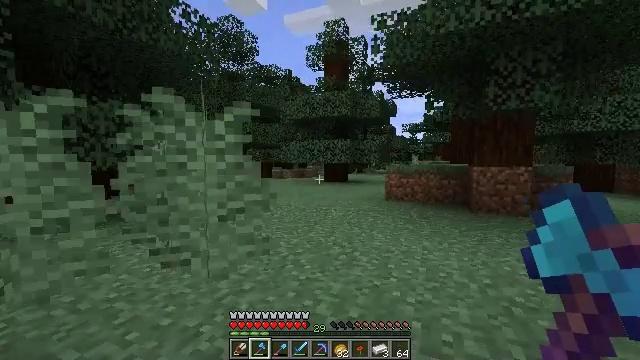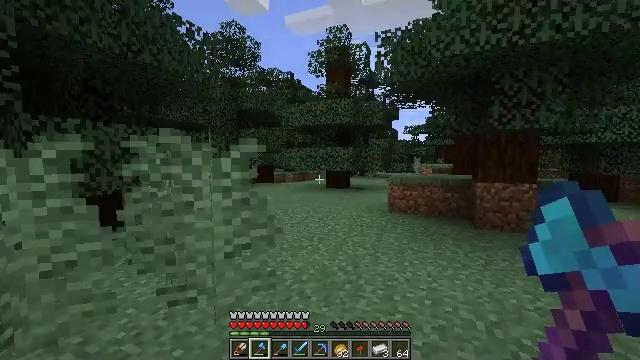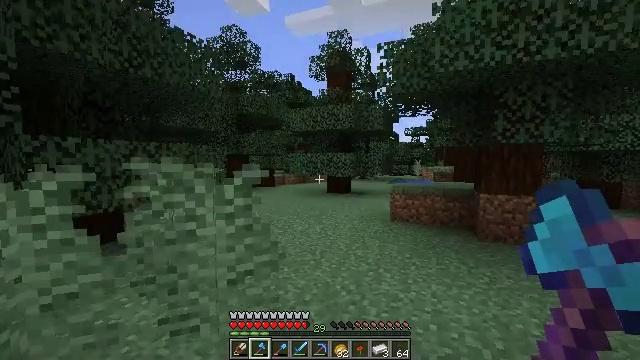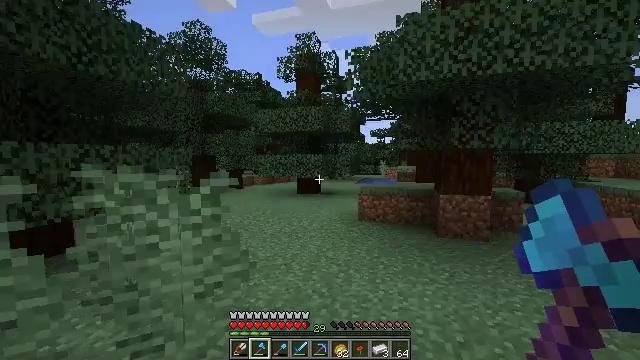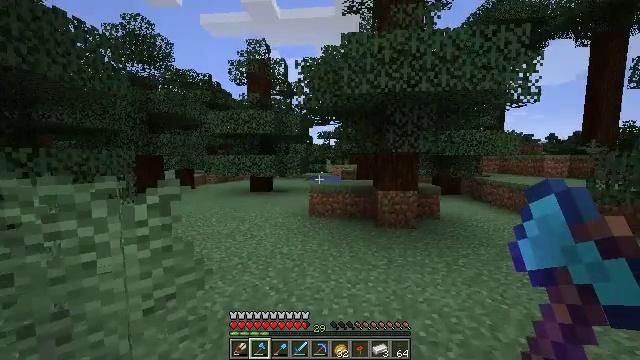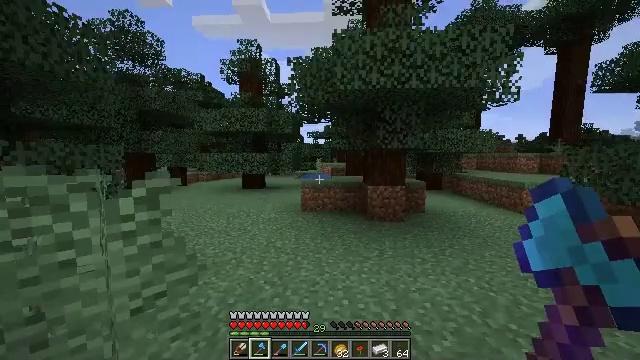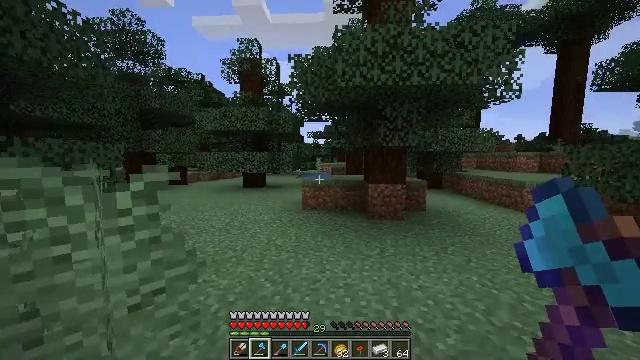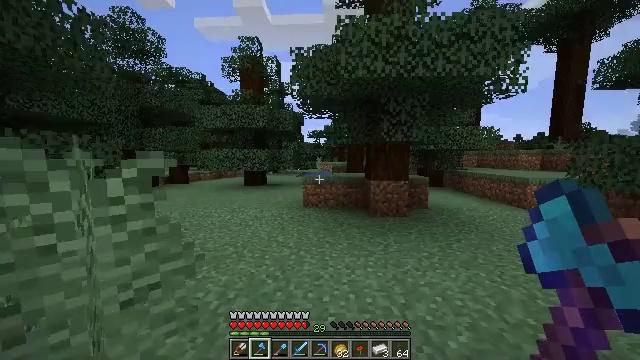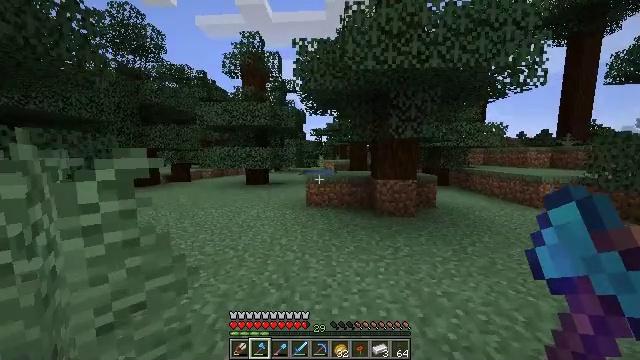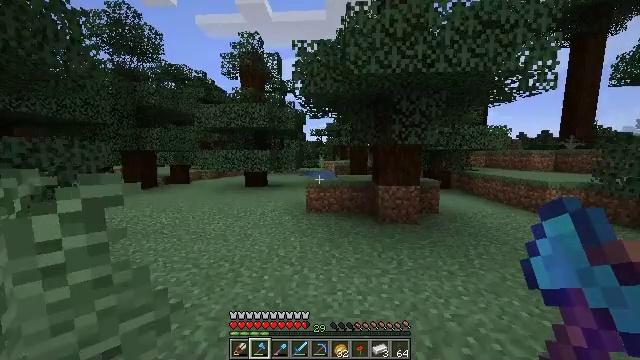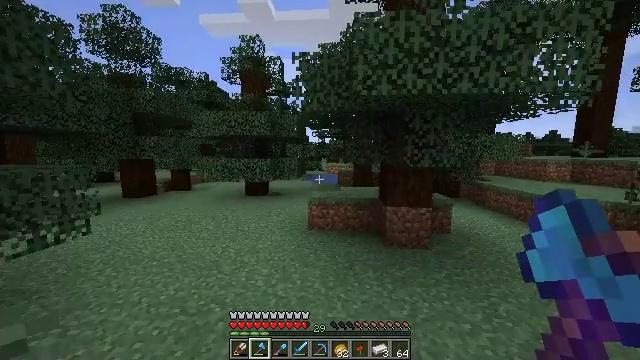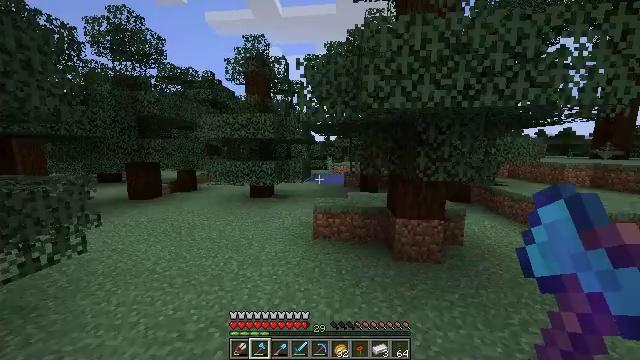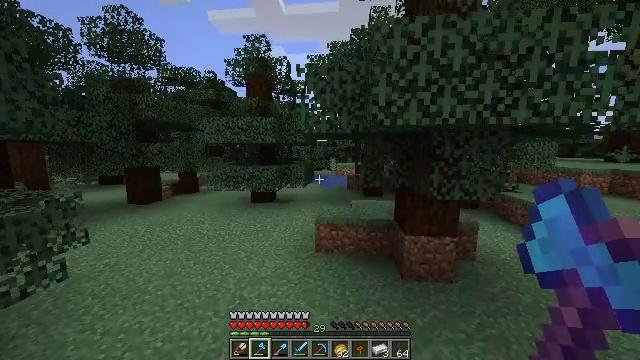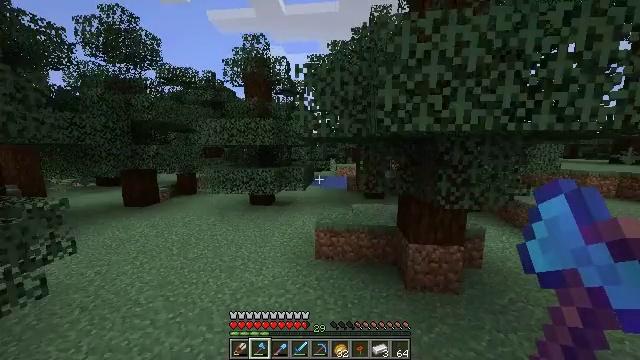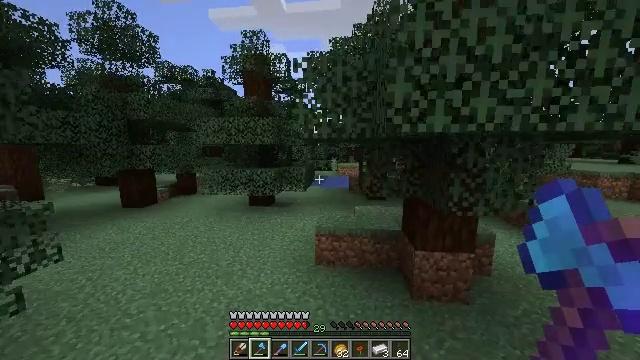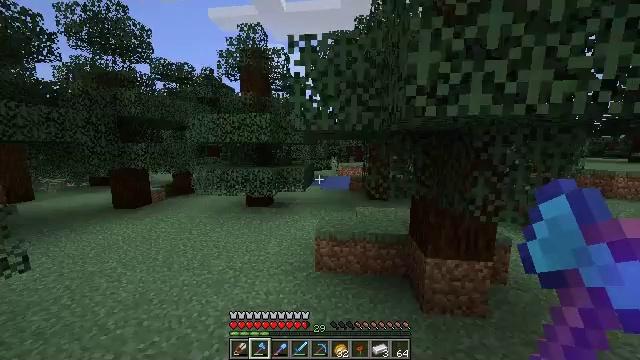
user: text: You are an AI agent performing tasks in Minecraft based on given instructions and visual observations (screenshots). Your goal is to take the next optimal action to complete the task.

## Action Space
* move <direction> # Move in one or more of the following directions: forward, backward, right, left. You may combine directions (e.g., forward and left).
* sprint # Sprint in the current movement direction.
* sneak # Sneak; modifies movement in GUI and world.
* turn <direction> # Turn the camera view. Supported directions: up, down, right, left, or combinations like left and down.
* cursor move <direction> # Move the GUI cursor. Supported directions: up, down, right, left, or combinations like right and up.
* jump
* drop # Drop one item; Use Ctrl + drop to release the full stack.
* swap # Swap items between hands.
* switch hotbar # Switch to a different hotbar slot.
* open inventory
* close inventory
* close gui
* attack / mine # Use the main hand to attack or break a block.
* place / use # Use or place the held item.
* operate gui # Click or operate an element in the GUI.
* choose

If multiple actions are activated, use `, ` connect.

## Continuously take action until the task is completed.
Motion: motion action
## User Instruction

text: Clear the sweet berry bush to collect the sweet berries.
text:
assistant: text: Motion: move forward, sprint, jump
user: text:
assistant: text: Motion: move forward, sprint, jump
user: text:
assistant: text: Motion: move forward, turn right, jump
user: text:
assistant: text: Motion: move forward, turn right, jump
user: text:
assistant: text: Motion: move forward, turn right, jump
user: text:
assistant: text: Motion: move forward, jump
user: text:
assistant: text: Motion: move forward, jump
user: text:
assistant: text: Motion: move forward, sprint, jump
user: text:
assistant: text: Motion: move forward, sprint, jump
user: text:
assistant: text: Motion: move forward, sprint, jump
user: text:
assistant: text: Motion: move forward, sprint, turn left, jump
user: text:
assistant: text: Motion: move forward, jump
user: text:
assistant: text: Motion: move forward, jump
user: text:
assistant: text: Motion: move forward, jump
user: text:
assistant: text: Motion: move forward, jump
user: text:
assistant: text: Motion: move forward, jump
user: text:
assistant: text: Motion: move forward, jump
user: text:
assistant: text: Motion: move forward, jump
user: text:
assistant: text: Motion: move forward, jump
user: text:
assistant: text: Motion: move forward, jump
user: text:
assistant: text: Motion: move forward, sprint, jump
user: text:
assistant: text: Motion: move forward, sprint, jump
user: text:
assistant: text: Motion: move forward, sprint, jump
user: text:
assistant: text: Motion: move forward, sprint, turn right, jump
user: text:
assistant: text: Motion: move forward, jump
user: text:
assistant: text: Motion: move forward, jump
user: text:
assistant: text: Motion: move forward, jump
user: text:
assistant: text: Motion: move forward, jump
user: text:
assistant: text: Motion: move forward, turn right, jump
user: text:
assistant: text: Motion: move forward, turn right, jump